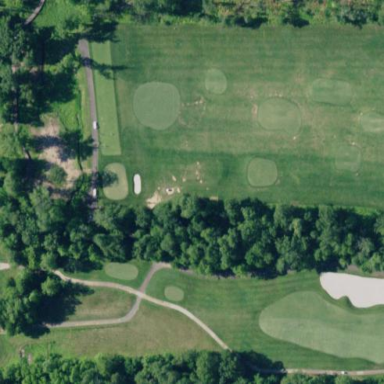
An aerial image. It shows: Rough grass area on golf course.